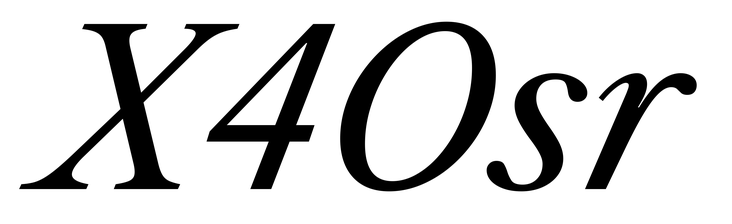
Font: LibreCaslonText-Italic_Italic